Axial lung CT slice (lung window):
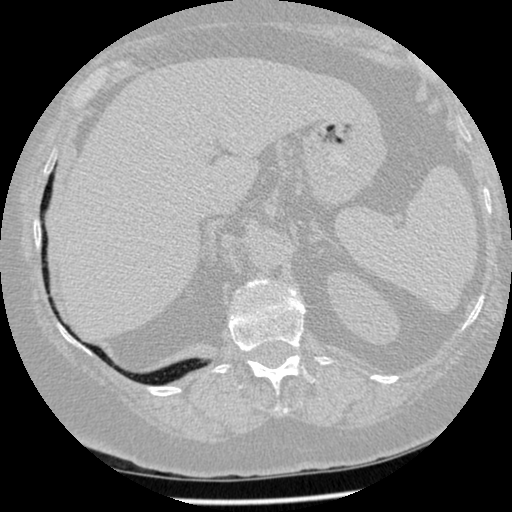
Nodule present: no